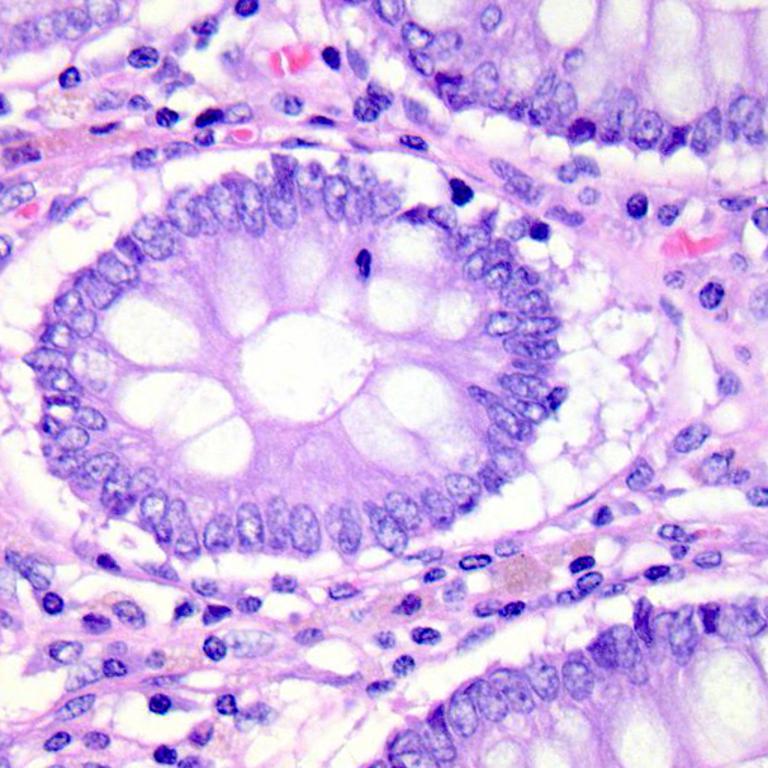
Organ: colon
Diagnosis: benign